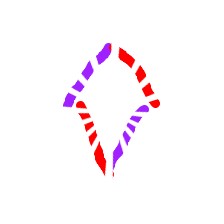
Shape: rhombus